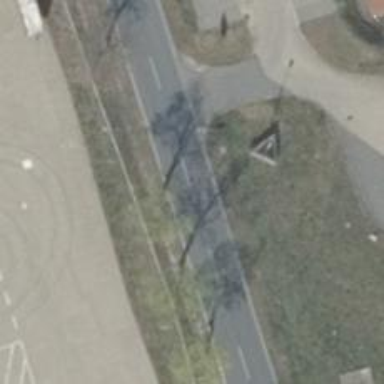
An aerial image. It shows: Tertiary road with asphalt surface.